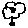
Label: flower